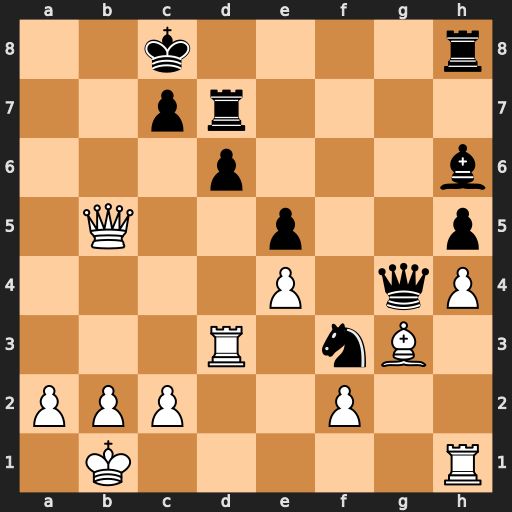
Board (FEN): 2k4r/2pr4/3p3b/1Q2p2p/4P1qP/3R1nB1/PPP2P2/1K5R
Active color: w
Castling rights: -
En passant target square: -
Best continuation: Qa6+ Kd8 Qa8+ Ke7 Qxh8